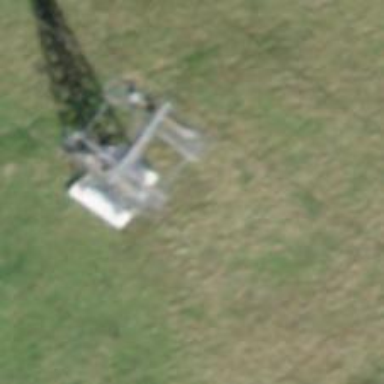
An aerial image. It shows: Pylon for aerialway.